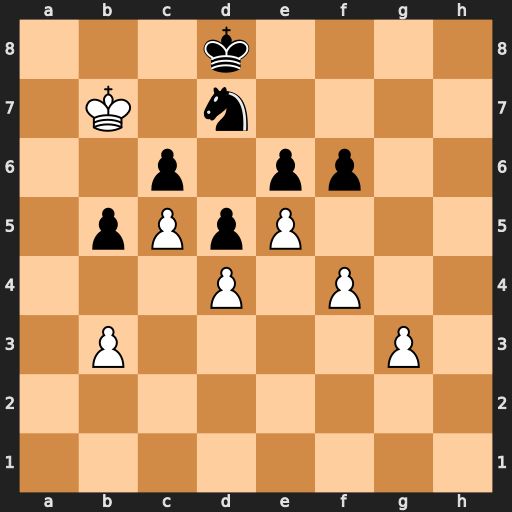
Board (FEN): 3k4/1K1n4/2p1pp2/1pPpP3/3P1P2/1P4P1/8/8
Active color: w
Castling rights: -
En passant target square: -
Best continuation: Kxc6 fxe5 fxe5 Nxe5+ dxe5 d4 Kb7